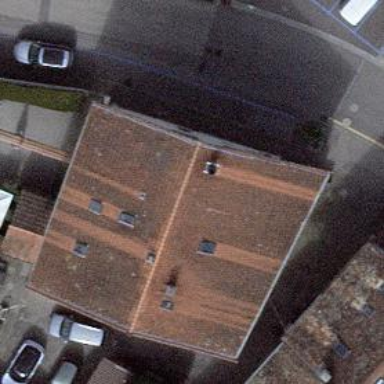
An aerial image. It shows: Restaurant.